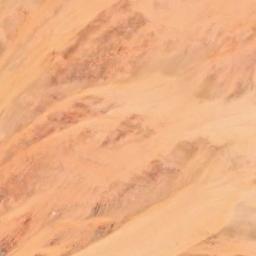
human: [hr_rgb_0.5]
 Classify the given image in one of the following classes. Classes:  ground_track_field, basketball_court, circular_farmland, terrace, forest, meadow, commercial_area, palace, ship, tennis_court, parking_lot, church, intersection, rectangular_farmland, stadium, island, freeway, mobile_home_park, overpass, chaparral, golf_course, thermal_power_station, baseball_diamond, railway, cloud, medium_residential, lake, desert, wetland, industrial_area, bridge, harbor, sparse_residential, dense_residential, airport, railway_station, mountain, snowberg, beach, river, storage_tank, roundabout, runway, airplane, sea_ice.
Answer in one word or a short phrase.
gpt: desert